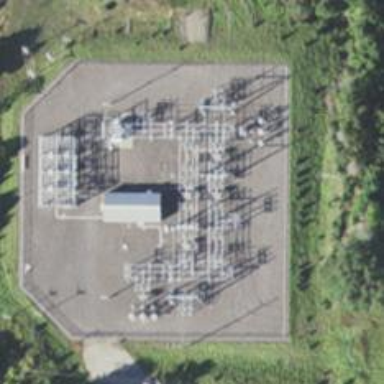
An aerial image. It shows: Switch for power supply.